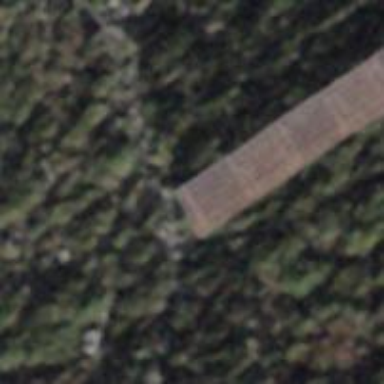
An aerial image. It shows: Snow fence that is man-made.